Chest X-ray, PA view. Patient: 56 years old, sex F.
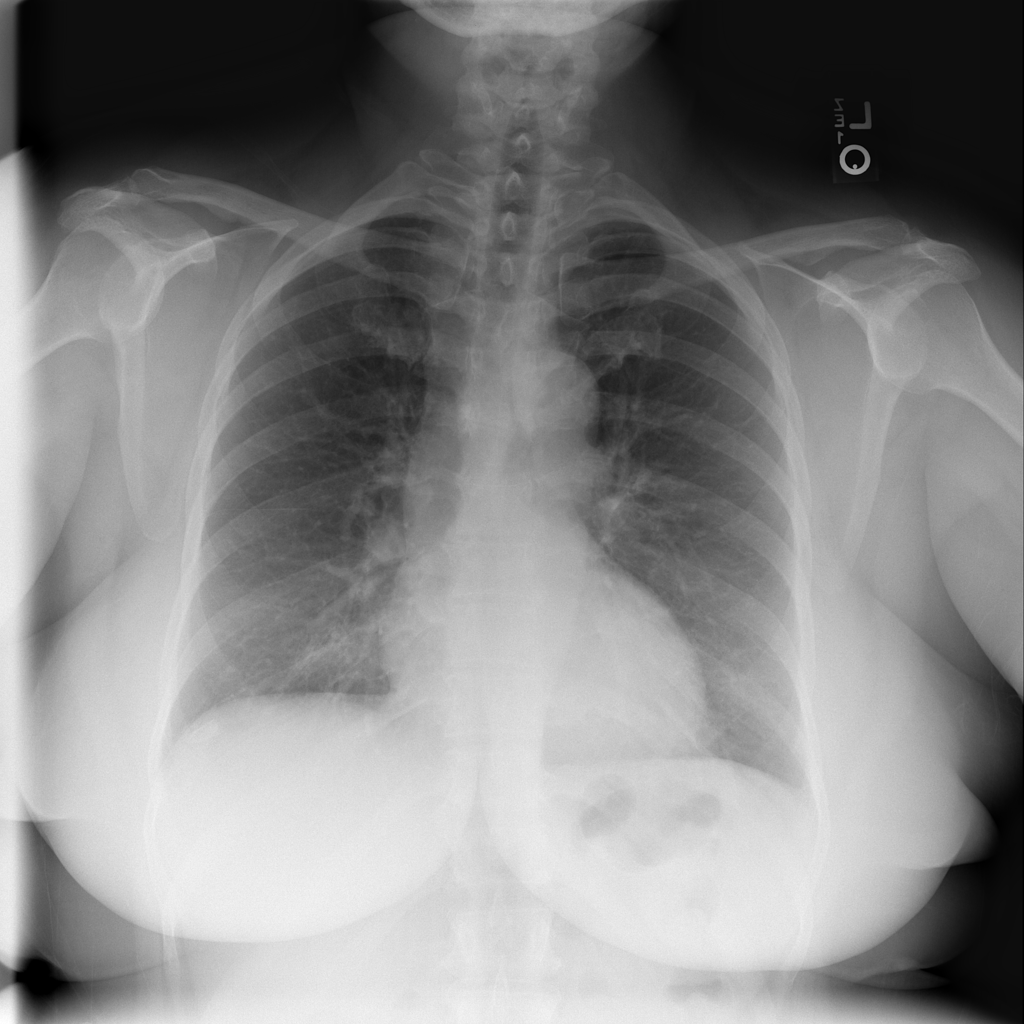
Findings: No Finding